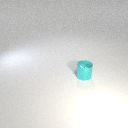
small cyan metal cylinder